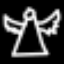
Label: angel